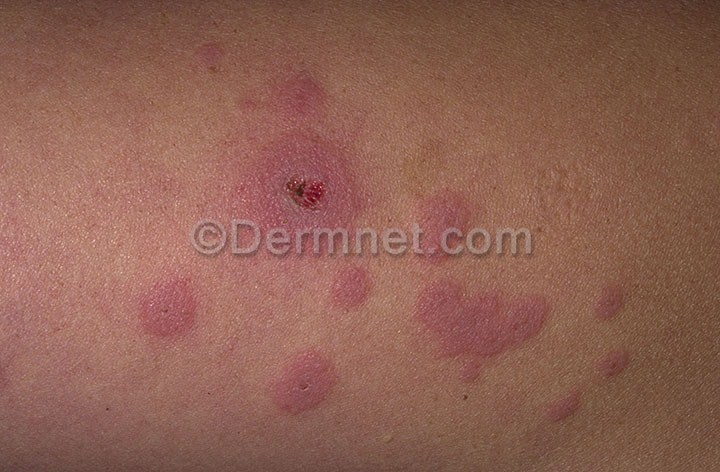
Disease: Vasculitis Photos